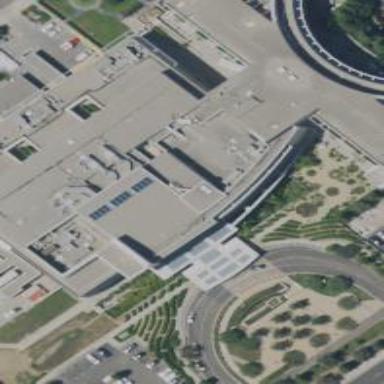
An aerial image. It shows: Hospital building.